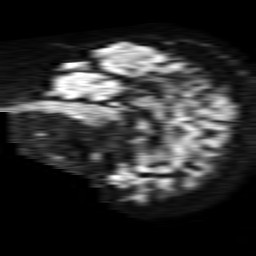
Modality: TRACE
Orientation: sagittal
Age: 64
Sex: female
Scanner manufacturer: philips
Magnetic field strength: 1.5 T
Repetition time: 4.6 s
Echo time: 0.09059 s